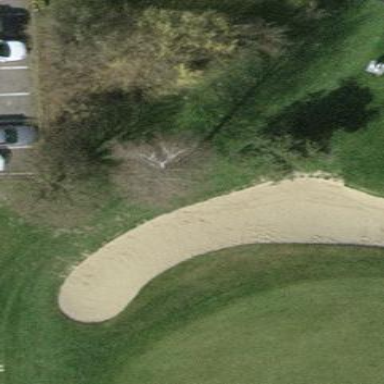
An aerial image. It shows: Golf bunker.